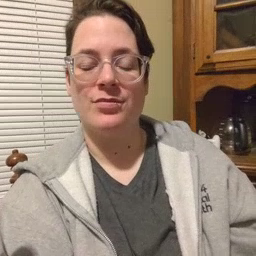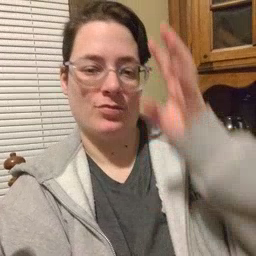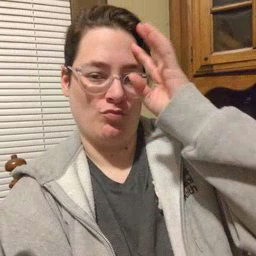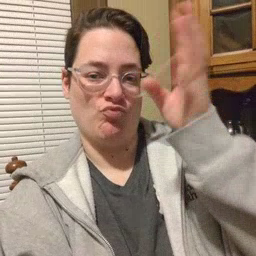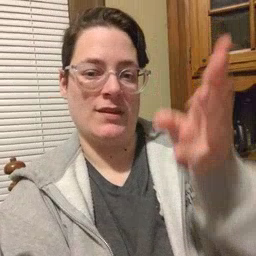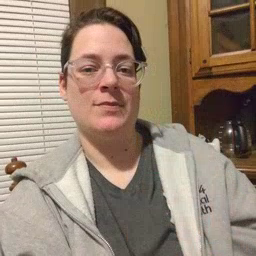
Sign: pretend